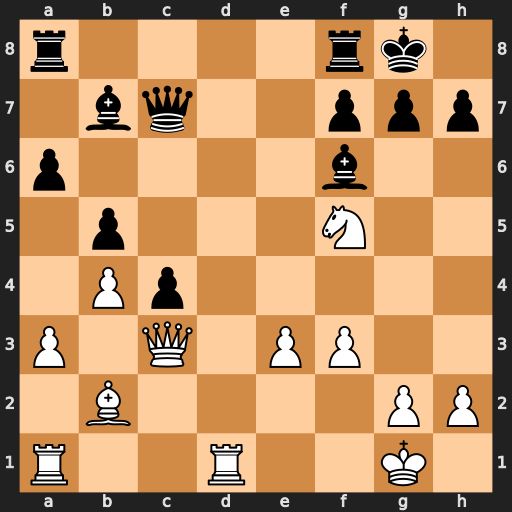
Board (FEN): r4rk1/1bq2ppp/p4b2/1p3N2/1Pp5/P1Q1PP2/1B4PP/R2R2K1
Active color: w
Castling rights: -
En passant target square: -
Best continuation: Nh6+ gxh6 Qxf6